Question: I am wondering how I could search a set rectangle on the screen and have it compare to an image that I specify to see if it matches?
Lets say it could Search x1 y1 to x2 y2 and compare against an image? and return the boolean?
I know Auto-it has a similar function seen here: <URL>
Has anyone done this that they could reference? I am using vb.net.
EDIT: Abdias, I have put your code into a class instead and I am calling it like this:
'''
Dim bm As Bitmap = Bitmap.FromFile(Label1.Text)
Dim bm2 As Bitmap = Bitmap.FromFile(Label2.Text)
Dim pnt As Point = ImageFinder.Contains(bm, bm2)
If pnt <> Nothing Then
MessageBox.Show("Possible match found at " & pnt.X.ToString() & " " & pnt.Y.ToString())
Else
MessageBox.Show("No match.")
End If
'''
It seems that every set of images I try return no point. Even though they 100% contain eachother. I took an image and cropped it by a couple px and still did not return a match. I have made sure the source is larger. I tried saving a couple images as 24 bit jpg in paint and still nothing.
Here are two sample images.
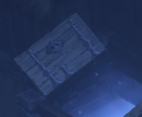
Answer: I made this function which can see if an image exist within a bigger image. It is written as an extension, but can easily be modified to a normal function as well as supporting a region.
To use it:
- 'Bitmap''bmp'- 'bmpSearch'
Then call:
'''
Dim pt as Point = bmp.Contains(bmpSearch)
If pt <> Nothing Then
'... image found at pt
End If
'''
The code for the extension (room for optimizations, but written as a 20 minute exercise for another question on this site):
'''
'
'-- Extension for Bitmap
'
<Extension()>
Public Function Contains(src As Bitmap, ByRef bmp As Bitmap) As Point
'
'-- Some logic pre-checks
'
If src Is Nothing OrElse bmp Is Nothing Then Return Nothing
If src.Width = bmp.Width AndAlso src.Height = bmp.Height Then
If src.GetPixel(0, 0) = bmp.GetPixel(0, 0) Then
Return New Point(0, 0)
Else
Return Nothing
End If
ElseIf src.Width < bmp.Width OrElse src.Height < bmp.Height Then
Return Nothing
End If
'
'-- Prepare optimizations
'
Dim sr As New Rectangle(0, 0, src.Width, src.Height)
Dim br As New Rectangle(0, 0, bmp.Width, bmp.Height)
Dim srcLock As BitmapData = src.LockBits(sr, Imaging.ImageLockMode.ReadOnly, PixelFormat.Format24bppRgb)
Dim bmpLock As BitmapData = bmp.LockBits(br, Imaging.ImageLockMode.ReadOnly, PixelFormat.Format24bppRgb)
Dim sStride As Integer = srcLock.Stride
Dim bStride As Integer = bmpLock.Stride
Dim srcSz As Integer = sStride * src.Height
Dim bmpSz As Integer = bStride * bmp.Height
Dim srcBuff(srcSz) As Byte
Dim bmpBuff(bmpSz) As Byte
Marshal.Copy(srcLock.Scan0, srcBuff, 0, srcSz)
Marshal.Copy(bmpLock.Scan0, bmpBuff, 0, bmpSz)
' we don't need to lock the image anymore as we have a local copy
bmp.UnlockBits(bmpLock)
src.UnlockBits(srcLock)
Dim x, y, x2, y2, sx, sy, bx, by, sw, sh, bw, bh As Integer
Dim r, g, b As Byte
Dim p As Point = Nothing
bw = bmp.Width
bh = bmp.Height
sw = src.Width - bw ' limit scan to only what we need. the extra corner
sh = src.Height - bh ' point we need is taken care of in the loop itself.
bx = 0 : by = 0
'
'-- Scan source for bitmap
'
For y = 0 To sh
sy = y * sStride
For x = 0 To sw
sx = sy + x * 3
'
'-- Find start point/pixel
'
r = srcBuff(sx + 2)
g = srcBuff(sx + 1)
b = srcBuff(sx)
If r = bmpBuff(2) AndAlso g = bmpBuff(1) AndAlso b = bmpBuff(0) Then
p = New Point(x, y)
'
'-- We have a pixel match, check the region
'
For y2 = 0 To bh - 1
by = y2 * bStride
For x2 = 0 To bw - 1
bx = by + x2 * 3
sy = (y + y2) * sStride
sx = sy + (x + x2) * 3
r = srcBuff(sx + 2)
g = srcBuff(sx + 1)
b = srcBuff(sx)
If Not (r = bmpBuff(bx + 2) AndAlso
g = bmpBuff(bx + 1) AndAlso
b = bmpBuff(bx)) Then
'
'-- Not matching, continue checking
'
p = Nothing
sy = y * sStride
Exit For
End If
Next
If p = Nothing Then Exit For
Next
End If 'end of region check
If p <> Nothing Then Exit For
Next
If p <> Nothing Then Exit For
Next
bmpBuff = Nothing
srcBuff = Nothing
Return p
End Function
'''